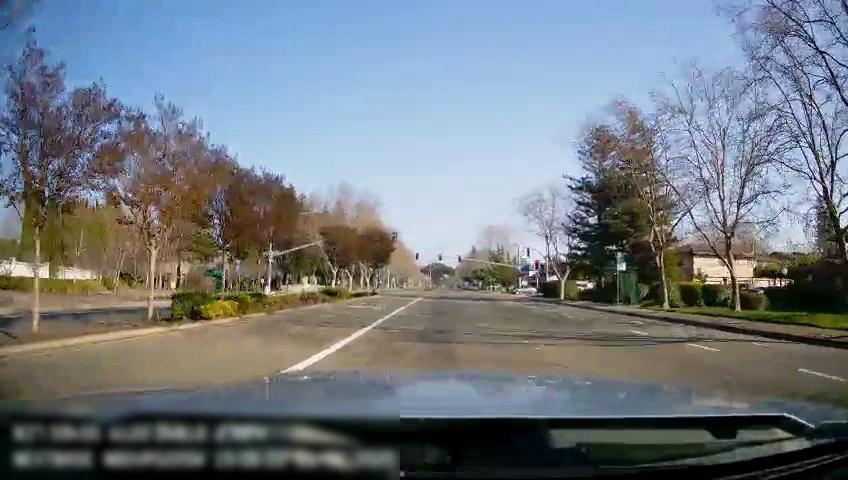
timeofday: Day
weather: Sunny
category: Drivable Space
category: Drivable Space
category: Vehicles | Car
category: Lanes | Current Lane
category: Lanes | Alternate Lane
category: Lanes | Current Lane